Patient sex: M
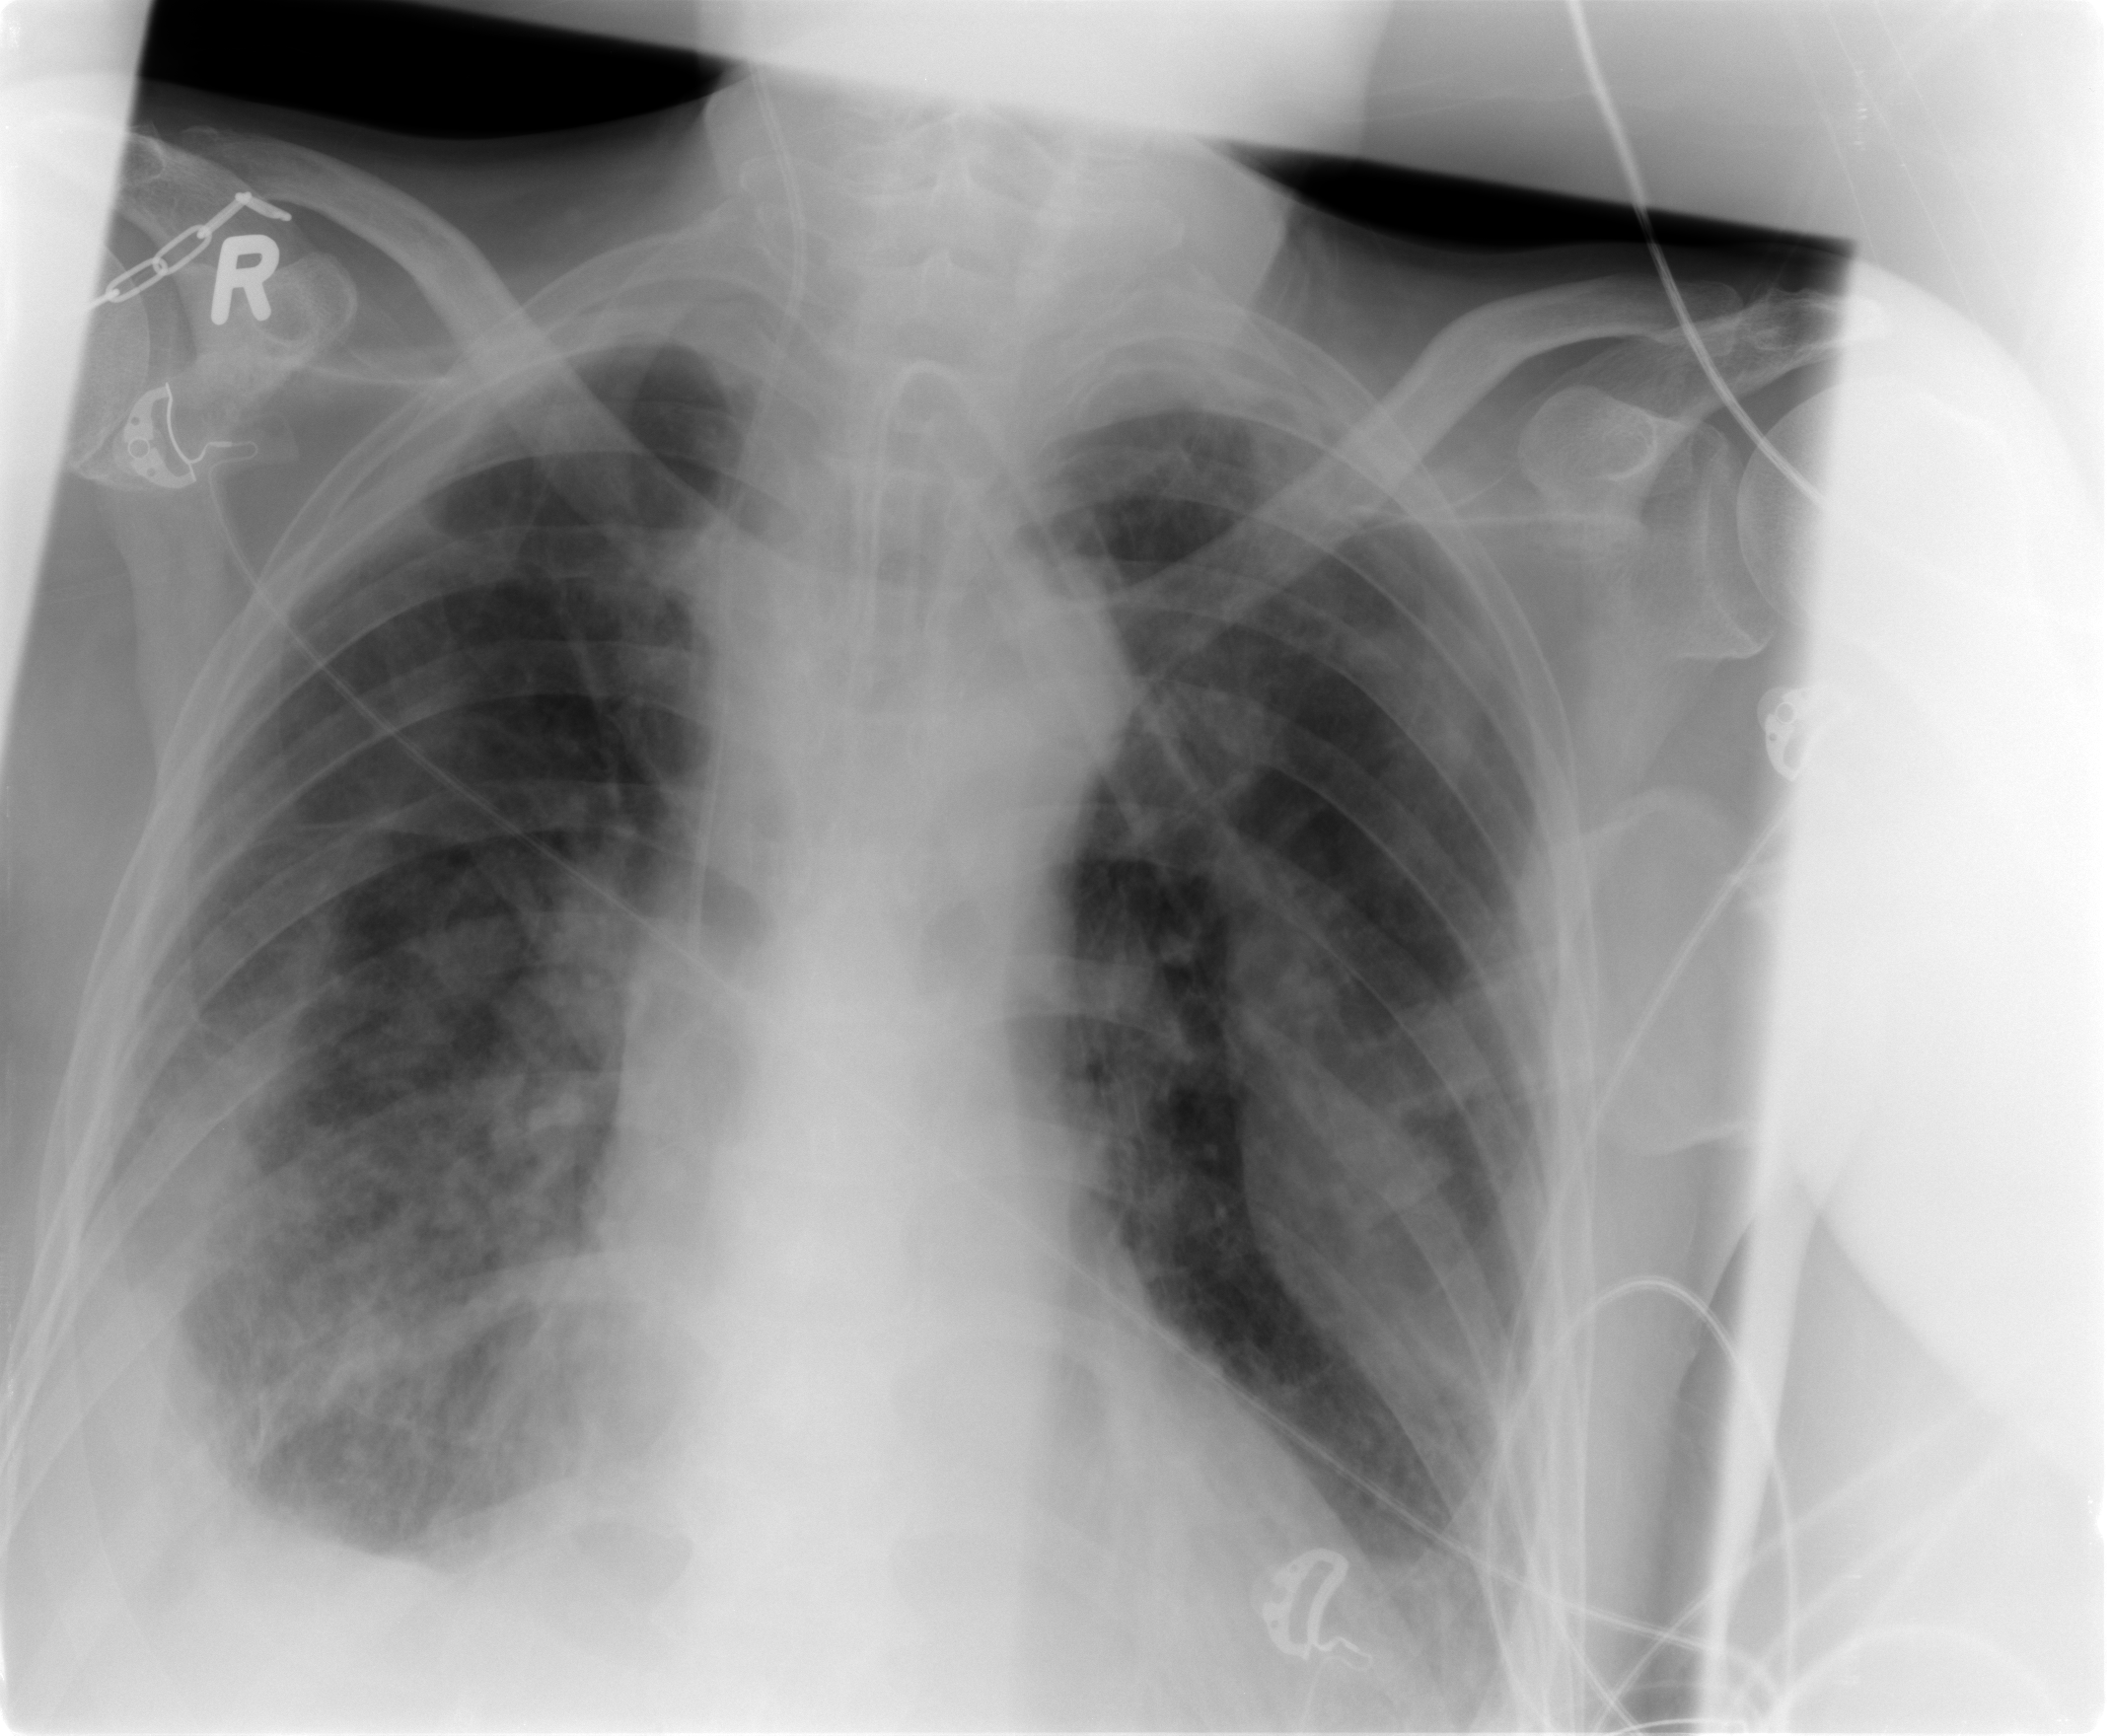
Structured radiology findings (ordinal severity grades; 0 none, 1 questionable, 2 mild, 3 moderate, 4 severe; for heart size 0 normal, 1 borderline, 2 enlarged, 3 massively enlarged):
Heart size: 0
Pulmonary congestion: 3
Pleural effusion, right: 3
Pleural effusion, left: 2
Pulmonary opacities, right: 3
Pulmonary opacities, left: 3
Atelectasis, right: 2
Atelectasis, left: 2